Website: macys
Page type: billing-address
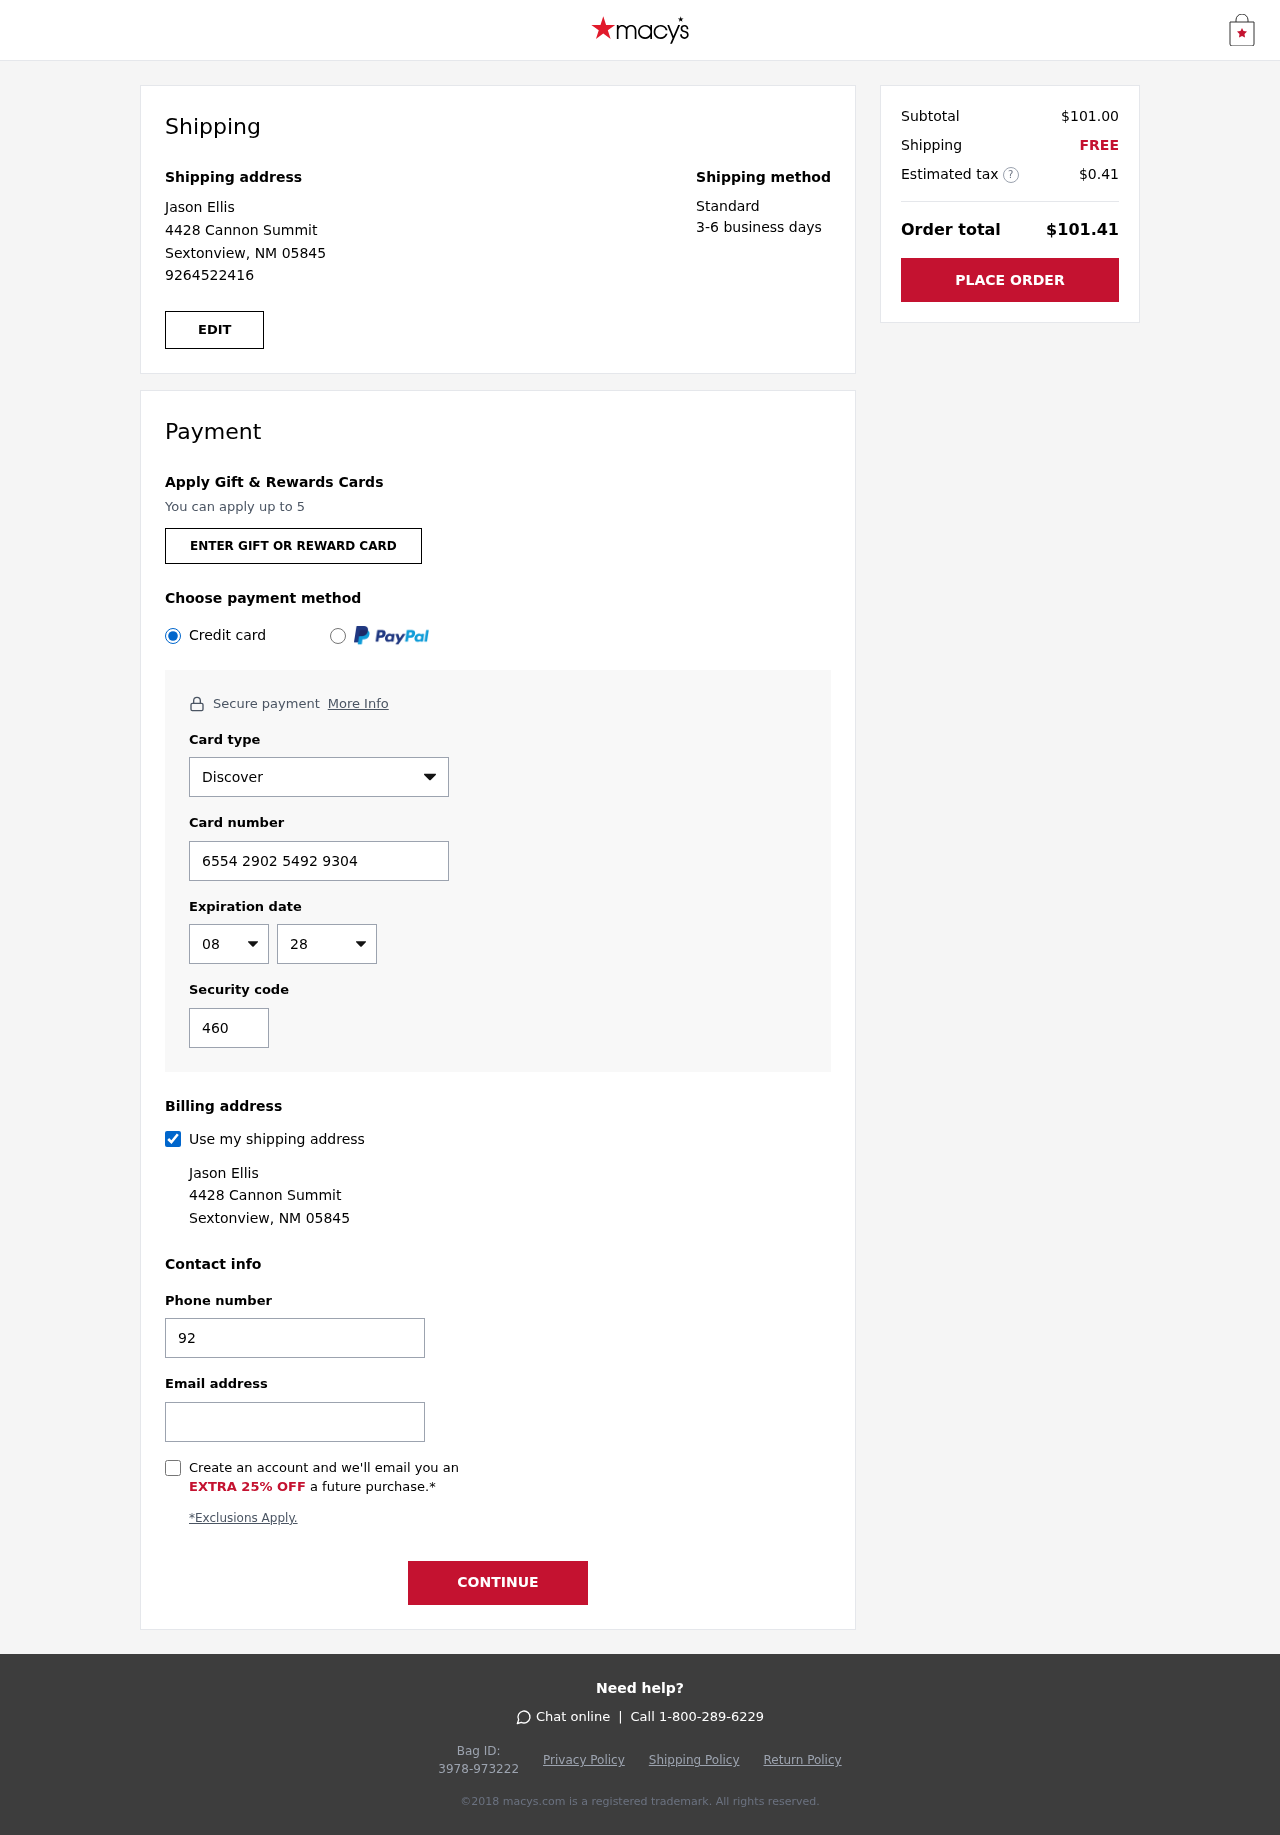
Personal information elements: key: PII_CARD_CVV
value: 460
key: PII_CARD_EXPIRY_MONTH
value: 08
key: PII_CARD_EXPIRY_YEAR
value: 28
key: PII_CARD_NUMBER
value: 6554 2902 5492 9304
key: PII_CARD_TYPE
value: Discover
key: PII_EMAIL
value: jason.ellis@gmail.com
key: PII_FULLNAME
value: Jason Ellis
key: PII_PHONE
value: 9264522416
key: PII_STREET
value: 4428 Cannon Summit
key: PII_CITY_STATE_ZIP
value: Sextonview, NM 05845
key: PII_FIRSTNAME
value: Jason
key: PII_LASTNAME
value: Ellis
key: PII_FULLNAME2
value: Jason Ellis
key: PII_FULLNAME3
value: Jason Ellis
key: PII_FIRSTNAME2
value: Jason
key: PII_FIRSTNAME3
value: Jason
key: PII_LASTNAME2
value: Ellis
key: PII_LASTNAME3
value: Ellis
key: PII_FIRSTNAME_DERIVED
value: Jason
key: PII_LASTNAME_DERIVED
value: Ellis
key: PII_FULLNAME_DERIVED
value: Jason Ellis
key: PII_NAME_FULL_DERIVED
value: Jason Ellis
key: PII_PHONE2
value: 9264522416
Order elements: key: ORDER_SUBTOTAL
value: $101.00
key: ORDER_SHIPPING_COST
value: FREE
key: ORDER_TAX
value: $0.41
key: ORDER_TOTAL
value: $101.41